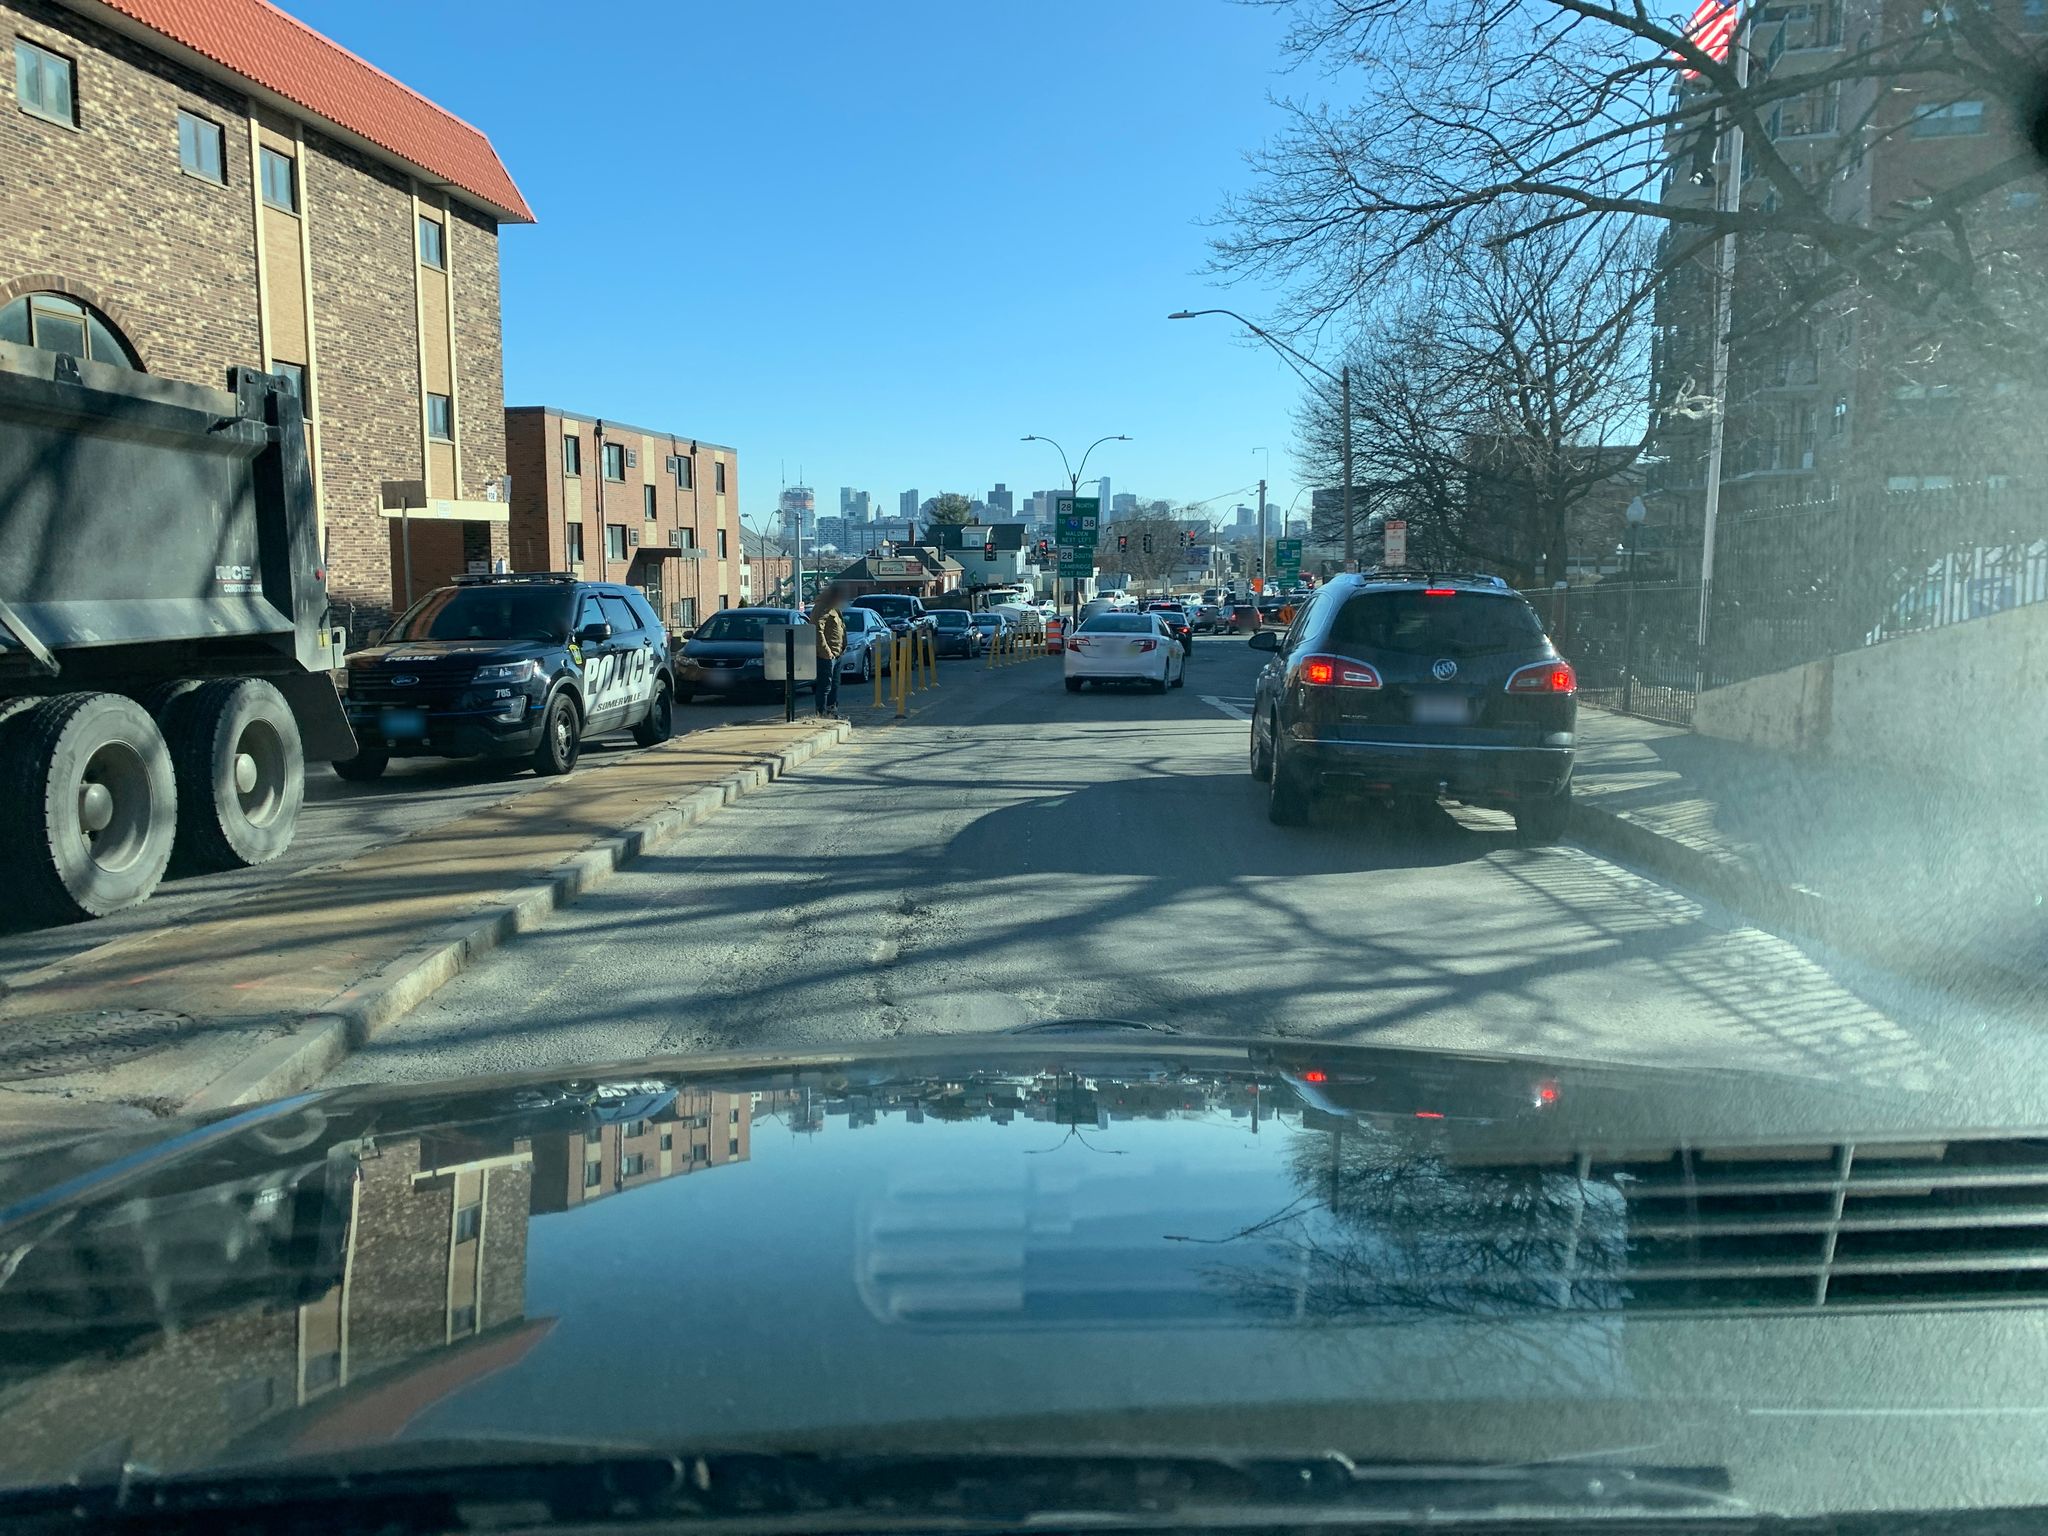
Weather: snowy
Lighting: day
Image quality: good
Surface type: driving surface
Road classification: secondary
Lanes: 2
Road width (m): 18.3
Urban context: urban centre
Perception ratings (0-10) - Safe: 3.68, Lively: 2.01, Beautiful: 5.28, Boring: 4.66, Depressing: 6.04, Wealthy: 5.65